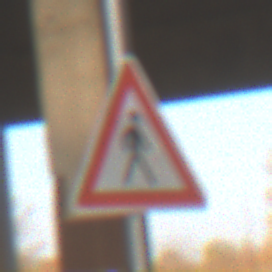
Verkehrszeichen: FussgaengerLinks
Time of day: SunriseSunset
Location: Roofed (Suburban)
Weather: Clear
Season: NotSpecified
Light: Natural